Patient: sex F, age 36
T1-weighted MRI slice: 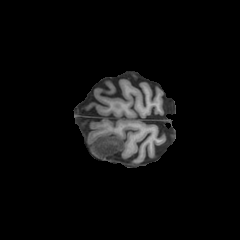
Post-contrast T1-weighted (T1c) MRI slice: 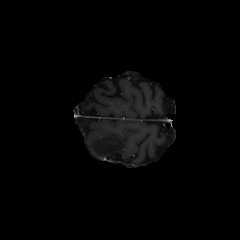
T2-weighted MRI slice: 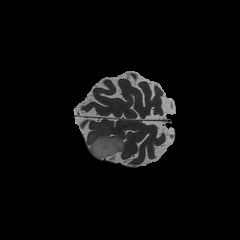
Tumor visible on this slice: yes
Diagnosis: Astrocytoma, IDH-mutant
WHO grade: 3